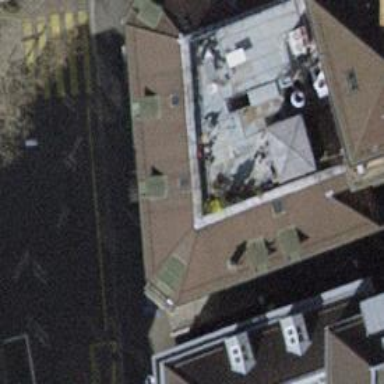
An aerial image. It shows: Restaurant.